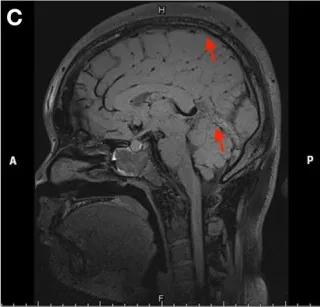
Non-contrast enhanced.
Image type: radiology (mri)